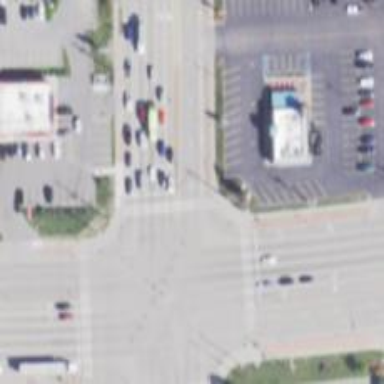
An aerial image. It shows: Zebra crossing on footway.